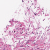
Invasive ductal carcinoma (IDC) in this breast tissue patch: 0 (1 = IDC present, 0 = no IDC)